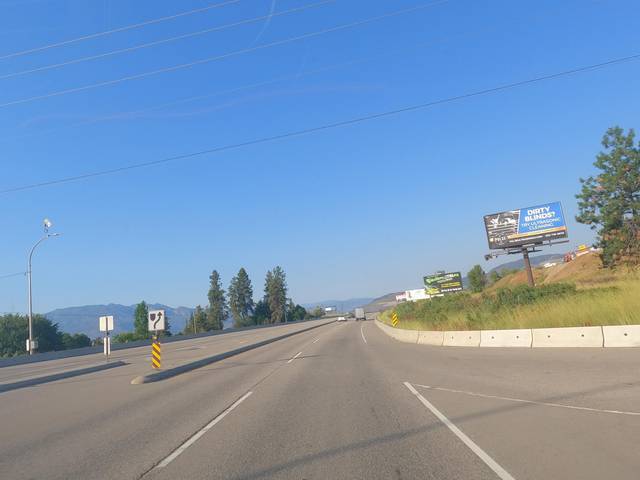
Region: Canada
Coordinates: 49.848, -119.601